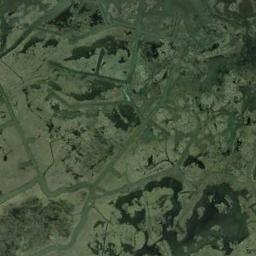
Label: wetland